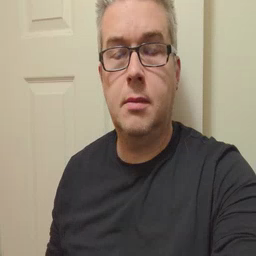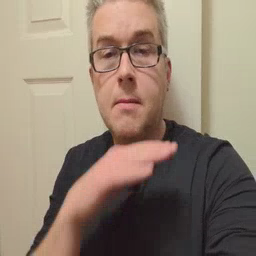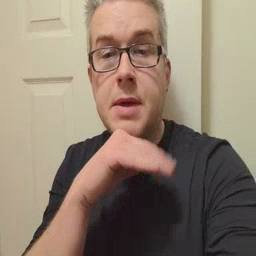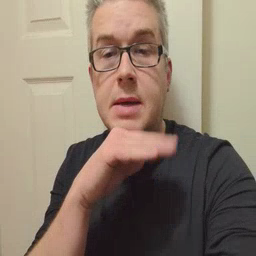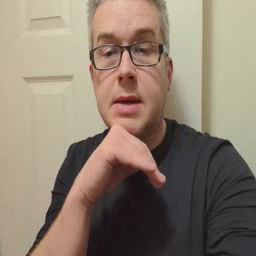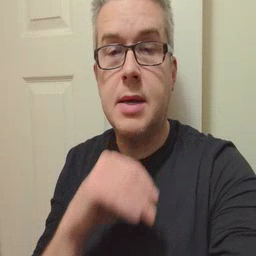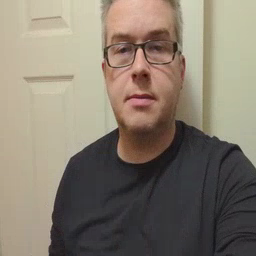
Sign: pig